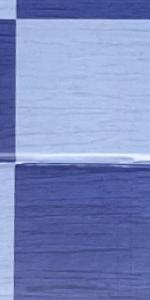
Label: Empty